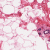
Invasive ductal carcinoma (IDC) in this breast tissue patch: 0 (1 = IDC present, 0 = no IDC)